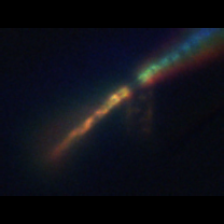
Taxon: Chaetoceros
Group: Diatoms